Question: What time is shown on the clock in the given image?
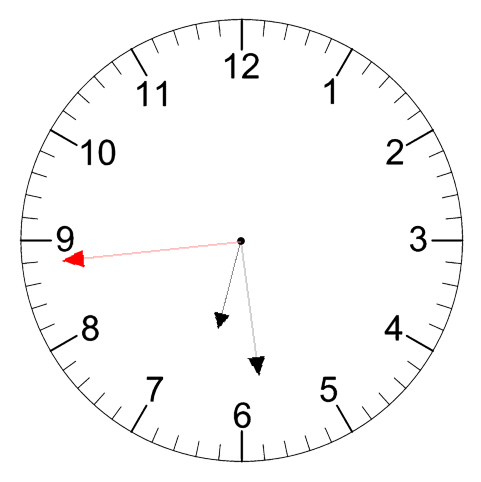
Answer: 06:28:44